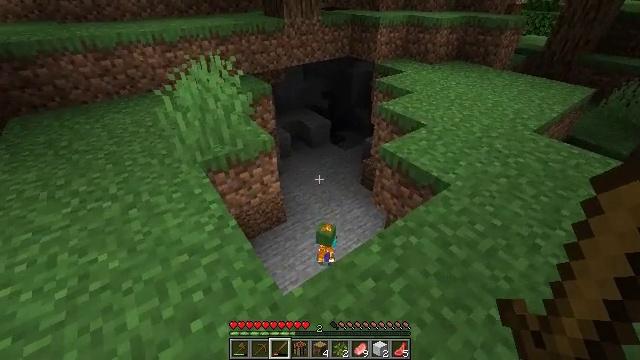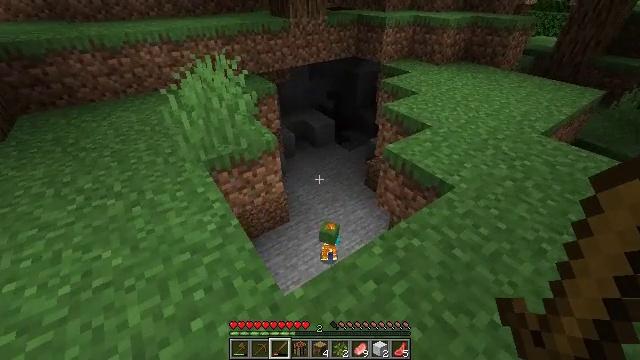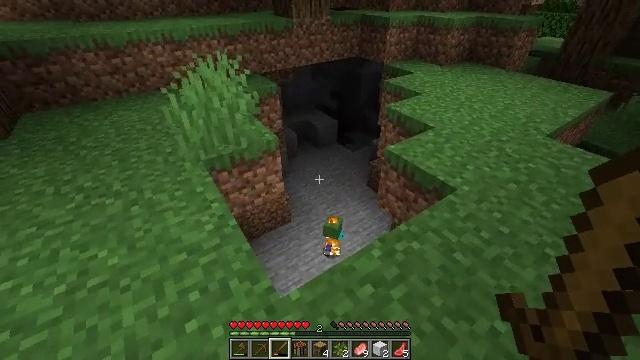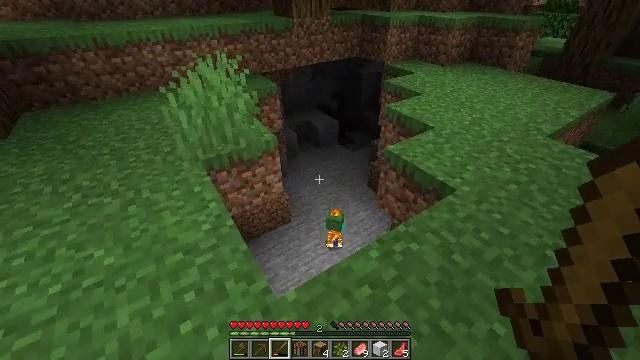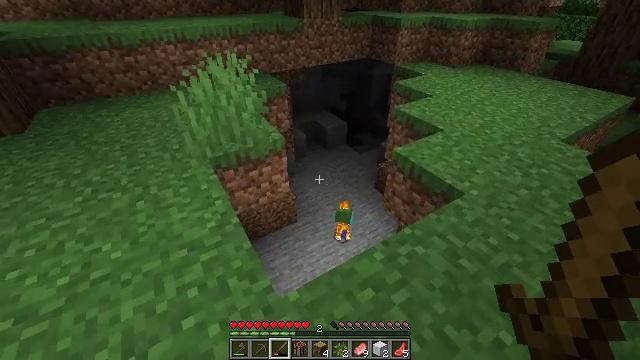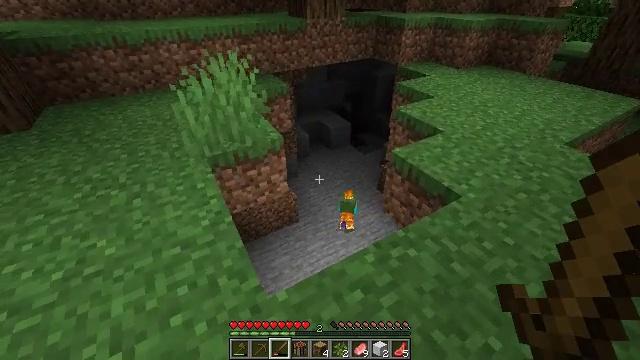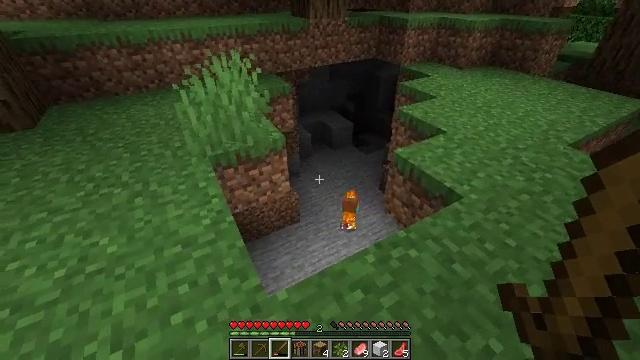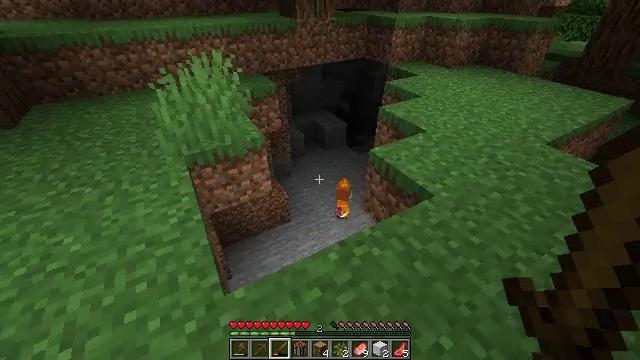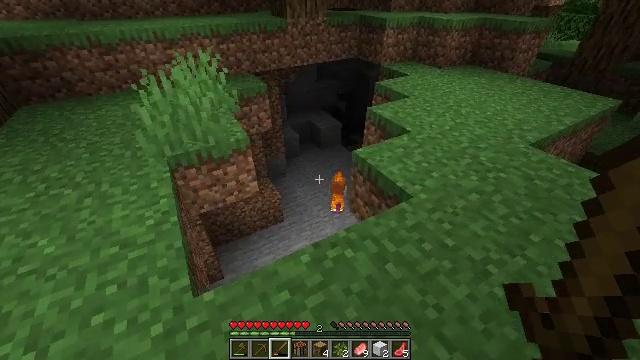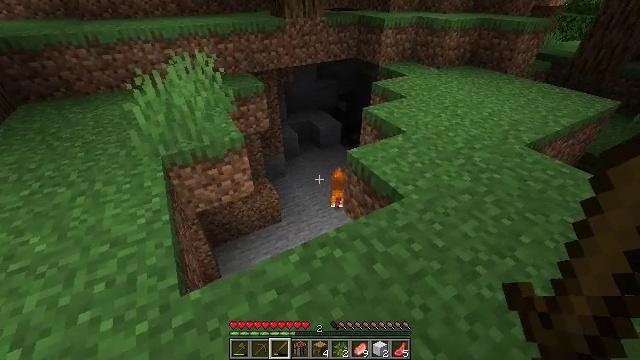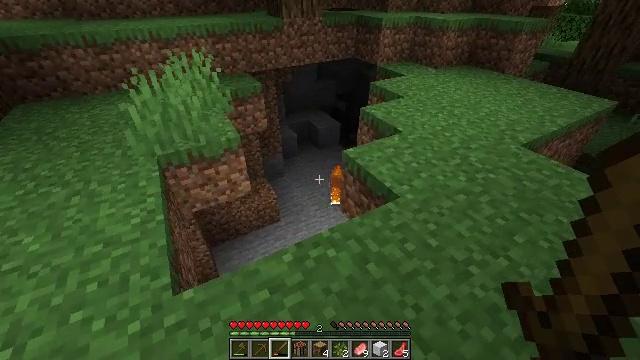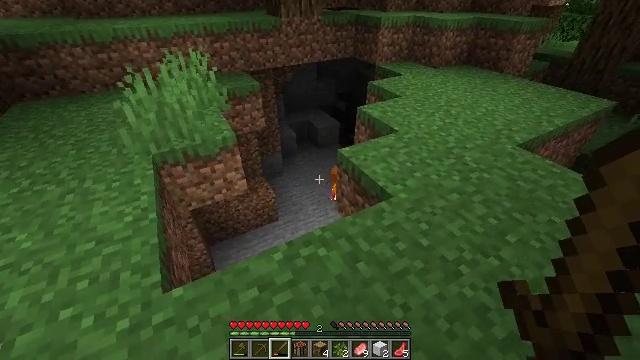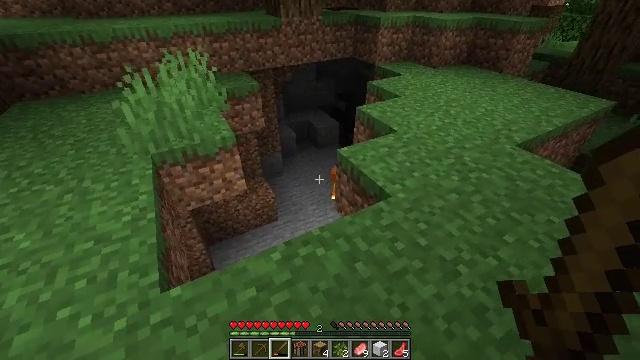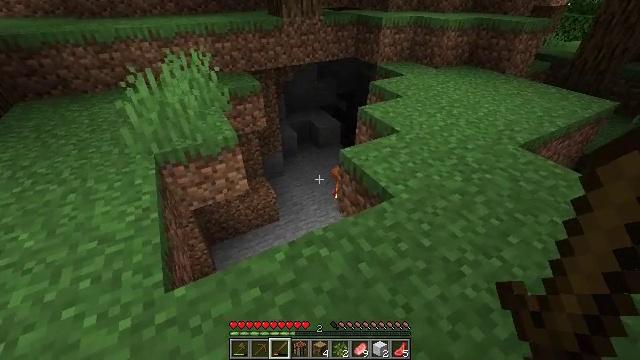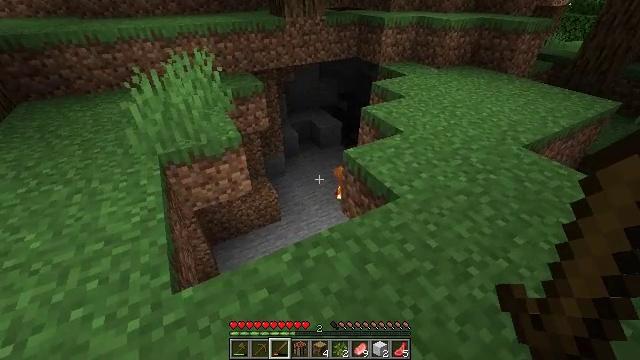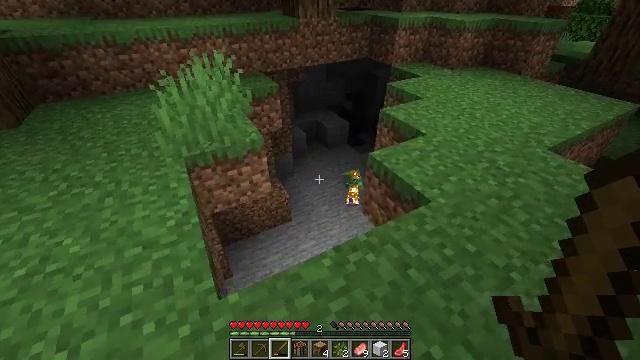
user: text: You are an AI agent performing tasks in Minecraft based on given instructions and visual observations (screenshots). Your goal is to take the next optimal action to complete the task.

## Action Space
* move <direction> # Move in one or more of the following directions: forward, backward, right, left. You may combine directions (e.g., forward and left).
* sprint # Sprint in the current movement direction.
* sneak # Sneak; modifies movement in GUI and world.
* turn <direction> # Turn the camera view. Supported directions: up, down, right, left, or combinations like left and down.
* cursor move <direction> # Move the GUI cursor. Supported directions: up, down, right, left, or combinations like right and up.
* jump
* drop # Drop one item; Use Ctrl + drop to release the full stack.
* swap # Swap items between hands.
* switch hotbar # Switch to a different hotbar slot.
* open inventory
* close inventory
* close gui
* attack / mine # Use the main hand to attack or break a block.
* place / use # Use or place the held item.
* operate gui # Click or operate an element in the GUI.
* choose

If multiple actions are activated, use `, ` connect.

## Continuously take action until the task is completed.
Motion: motion action
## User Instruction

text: Harvest the azure bluet plant.
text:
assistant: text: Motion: turn left
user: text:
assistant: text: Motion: no_op
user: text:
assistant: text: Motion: no_op
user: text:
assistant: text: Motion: turn left
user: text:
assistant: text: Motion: move right, turn left
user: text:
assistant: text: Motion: move right
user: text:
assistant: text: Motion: move right
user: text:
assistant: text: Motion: move right
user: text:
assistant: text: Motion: no_op
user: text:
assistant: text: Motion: no_op
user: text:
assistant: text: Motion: no_op
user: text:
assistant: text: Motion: no_op
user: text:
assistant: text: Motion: move left
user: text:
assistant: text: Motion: move left
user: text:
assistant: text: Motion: move left
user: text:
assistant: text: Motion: move left
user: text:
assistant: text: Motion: move left
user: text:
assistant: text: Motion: move left
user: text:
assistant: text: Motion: move left
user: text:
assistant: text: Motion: move left
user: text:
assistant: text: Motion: move left
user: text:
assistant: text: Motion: move left
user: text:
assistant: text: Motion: move left
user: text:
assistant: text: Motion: move left
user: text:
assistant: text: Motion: move left
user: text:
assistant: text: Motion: move forward and move left
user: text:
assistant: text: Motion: move forward and move left, turn left
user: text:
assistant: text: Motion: move forward, turn left
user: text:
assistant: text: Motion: move forward, turn left and up
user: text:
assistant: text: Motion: move forward, turn left and up